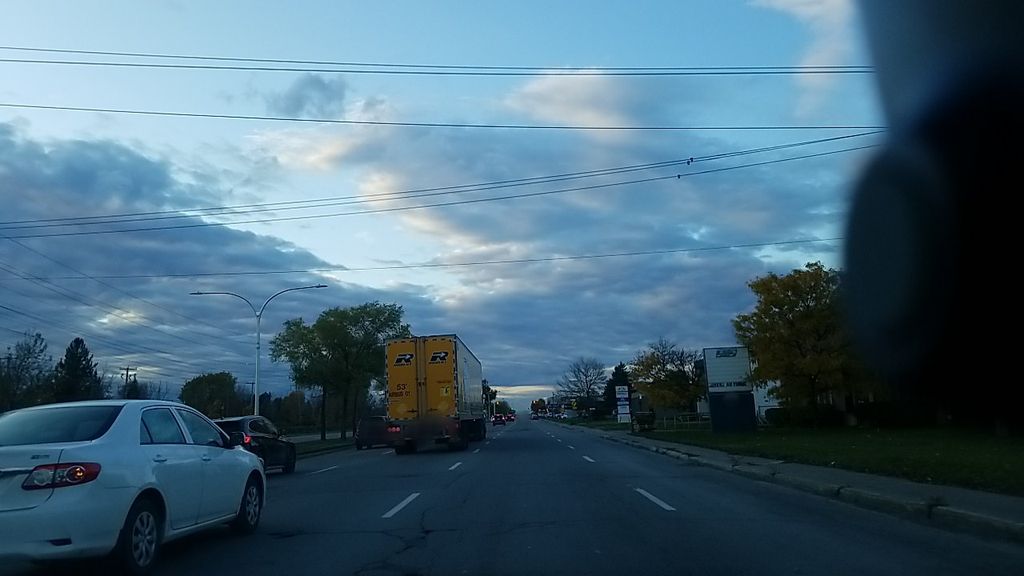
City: montreal